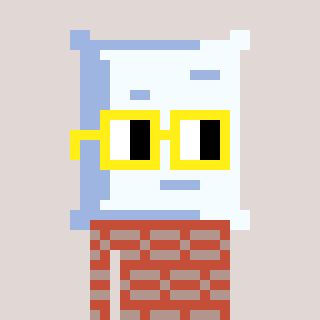
a pixel art character with square yellow glasses, a pillow-shaped head and a rust-colored body on a warm background